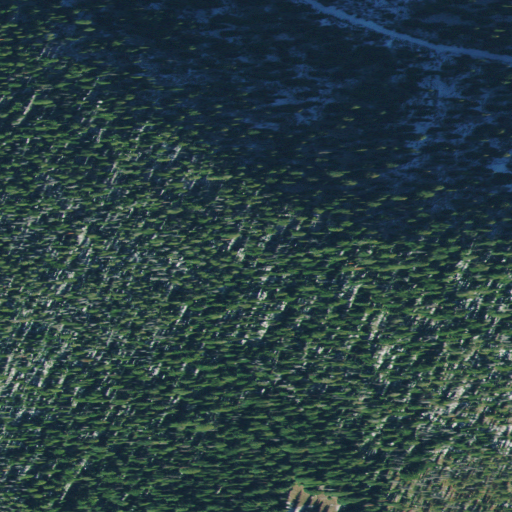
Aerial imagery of ridge(s) in Idaho named Crooked Ridge containing only evergreen forest